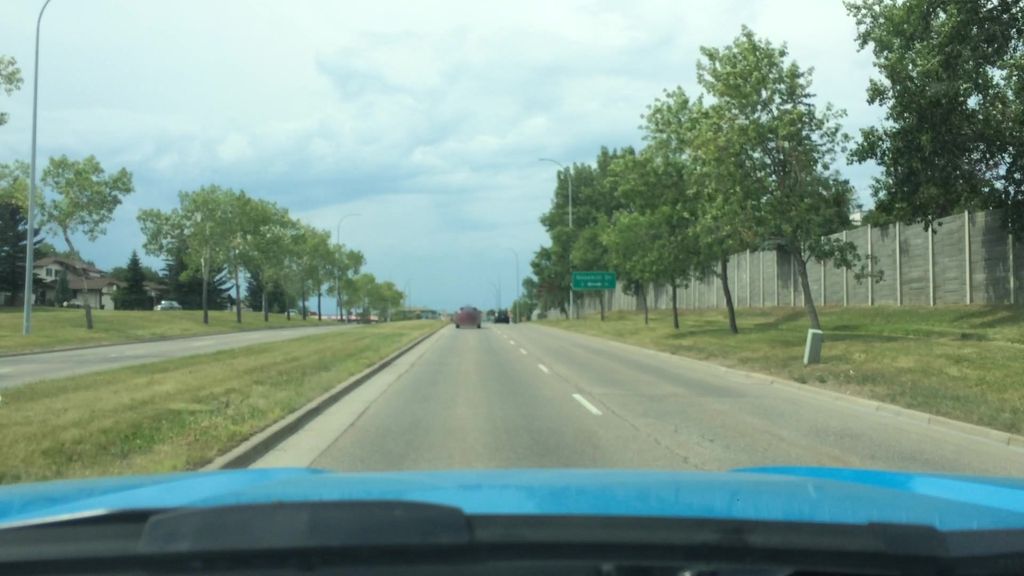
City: calgary